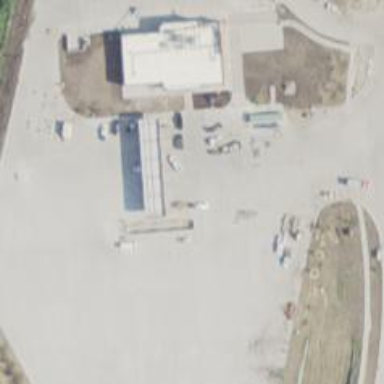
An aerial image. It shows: Weighbridge facility.